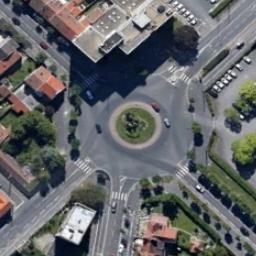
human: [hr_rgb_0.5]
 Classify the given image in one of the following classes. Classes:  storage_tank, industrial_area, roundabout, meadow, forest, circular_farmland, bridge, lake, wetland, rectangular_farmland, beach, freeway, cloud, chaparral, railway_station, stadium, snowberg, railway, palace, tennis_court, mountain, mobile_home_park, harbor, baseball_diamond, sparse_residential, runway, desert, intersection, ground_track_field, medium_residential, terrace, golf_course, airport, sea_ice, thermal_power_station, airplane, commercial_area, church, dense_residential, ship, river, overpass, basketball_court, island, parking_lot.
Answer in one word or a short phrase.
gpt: roundabout